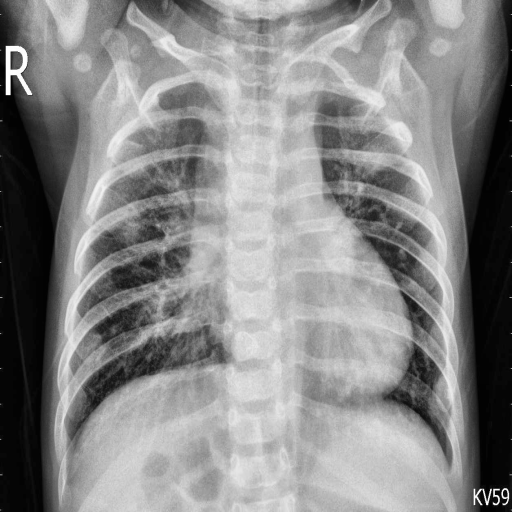
Finding: PNEUMONIA